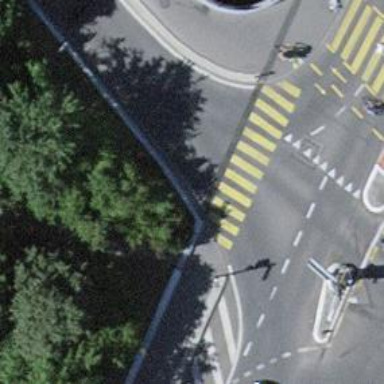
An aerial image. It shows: Zebra crossing controlled by traffic signals.